Field crop: maize
Growth stage: 1
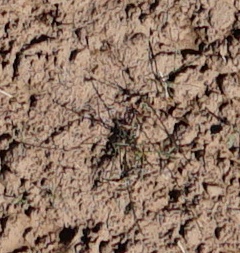
Species: lolium